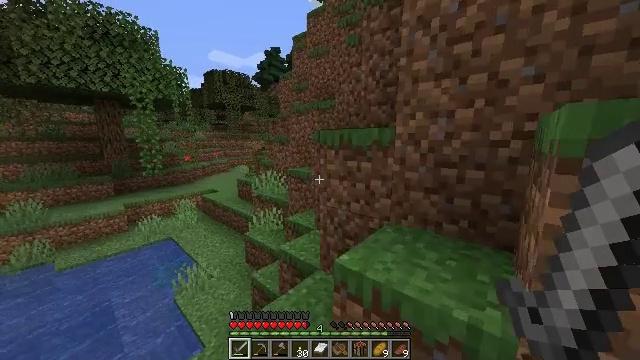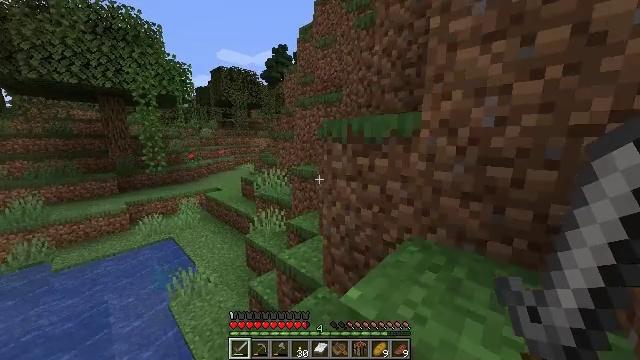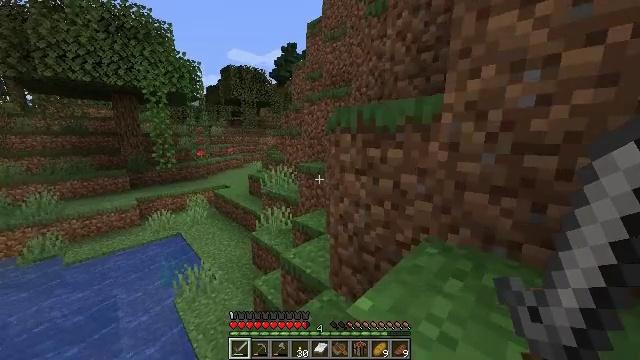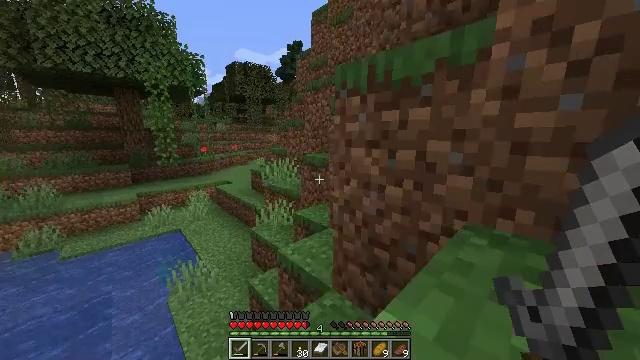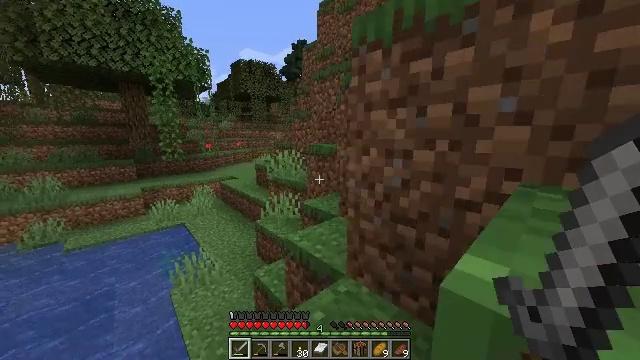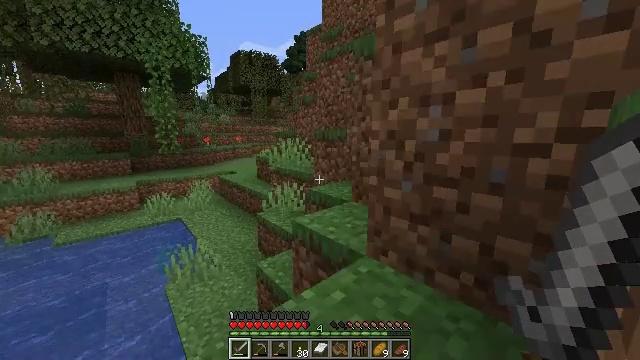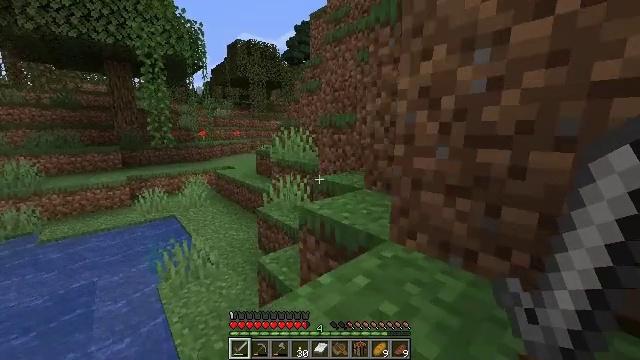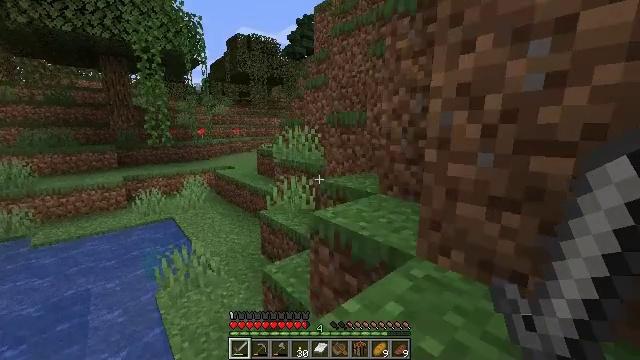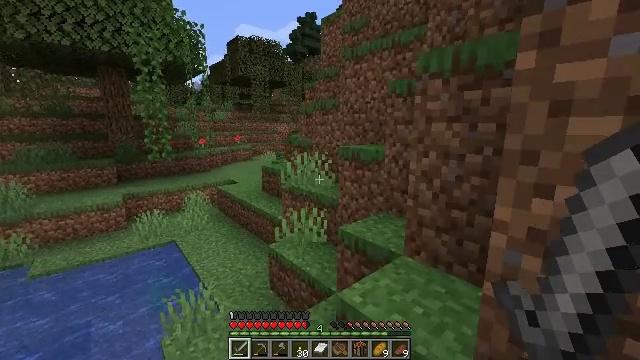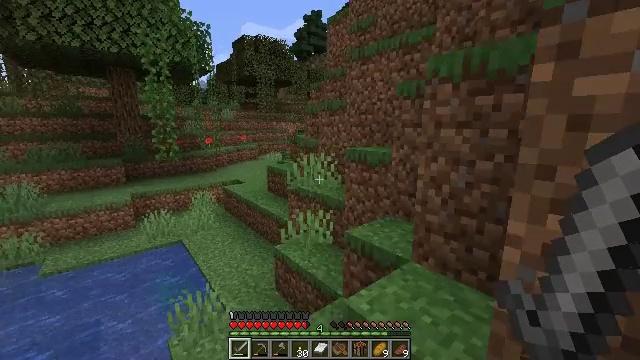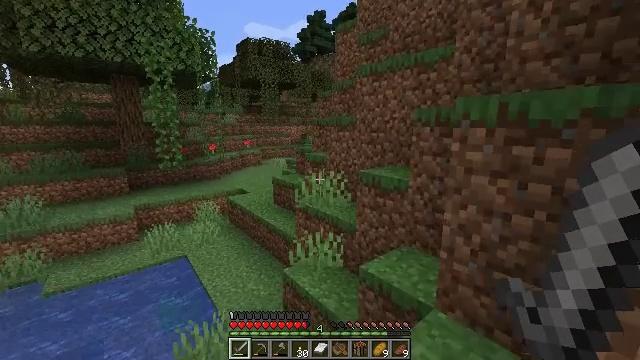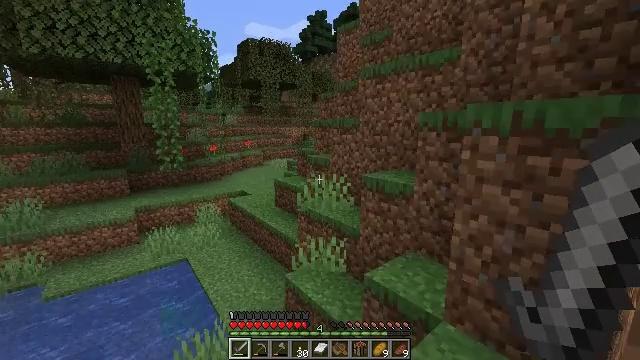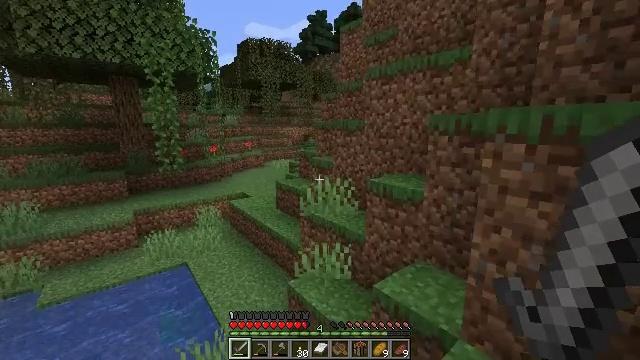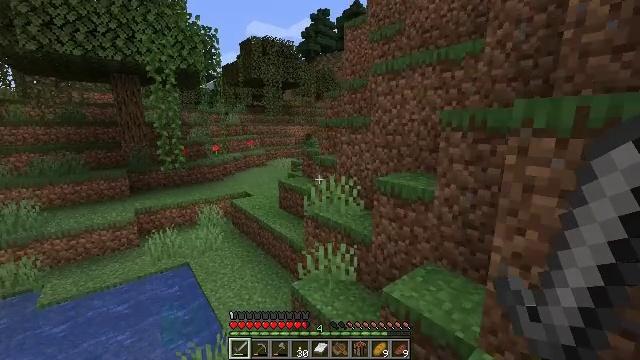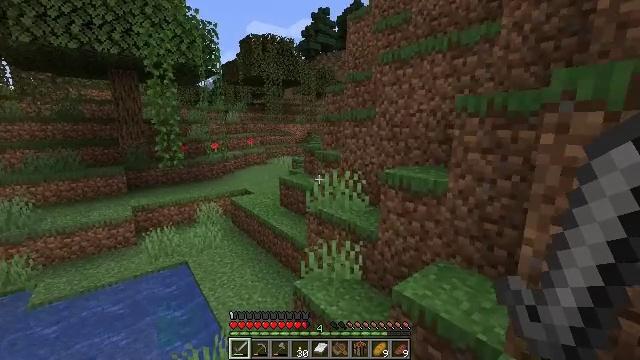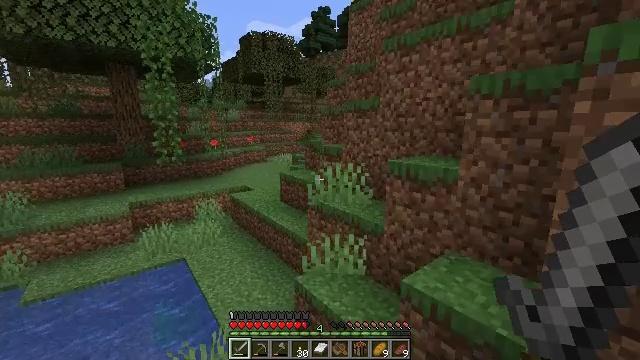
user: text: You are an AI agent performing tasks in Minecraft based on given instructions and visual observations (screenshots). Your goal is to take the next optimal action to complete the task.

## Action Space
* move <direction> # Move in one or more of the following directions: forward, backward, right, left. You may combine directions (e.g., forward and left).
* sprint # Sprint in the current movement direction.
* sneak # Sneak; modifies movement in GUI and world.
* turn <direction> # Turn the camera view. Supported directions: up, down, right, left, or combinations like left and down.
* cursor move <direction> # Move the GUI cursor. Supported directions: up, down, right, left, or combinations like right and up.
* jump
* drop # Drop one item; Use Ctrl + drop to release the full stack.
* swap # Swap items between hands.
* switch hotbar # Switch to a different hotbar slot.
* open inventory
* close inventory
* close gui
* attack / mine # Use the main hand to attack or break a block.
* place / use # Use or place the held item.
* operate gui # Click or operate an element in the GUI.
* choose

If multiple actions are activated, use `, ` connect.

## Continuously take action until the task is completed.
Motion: motion action
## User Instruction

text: Harvest vines off the surface.
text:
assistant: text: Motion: move forward, turn left
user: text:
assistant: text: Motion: move forward, turn left
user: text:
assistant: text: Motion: move forward, turn left
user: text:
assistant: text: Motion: move forward, turn left
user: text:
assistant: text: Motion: move forward
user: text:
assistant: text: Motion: move forward
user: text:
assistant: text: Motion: move forward, jump
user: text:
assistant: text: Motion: move forward, jump
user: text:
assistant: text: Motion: move forward, turn left, jump
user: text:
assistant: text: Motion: move forward, jump
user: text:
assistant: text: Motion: move forward, jump
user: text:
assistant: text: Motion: move forward
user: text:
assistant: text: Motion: move forward
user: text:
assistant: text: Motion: move forward
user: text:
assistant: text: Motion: move forward
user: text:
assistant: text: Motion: move forward
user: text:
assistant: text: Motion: move forward
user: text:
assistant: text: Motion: move forward
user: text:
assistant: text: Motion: move forward, jump
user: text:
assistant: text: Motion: move forward, jump
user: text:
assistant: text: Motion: move forward, jump
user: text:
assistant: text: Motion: move forward, jump
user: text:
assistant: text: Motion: move forward, jump
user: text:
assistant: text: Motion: move forward, jump
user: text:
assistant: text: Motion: move forward
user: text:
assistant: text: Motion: move forward
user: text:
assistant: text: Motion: move forward
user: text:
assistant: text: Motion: move forward
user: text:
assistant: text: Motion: move forward, turn left
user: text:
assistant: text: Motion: move forward